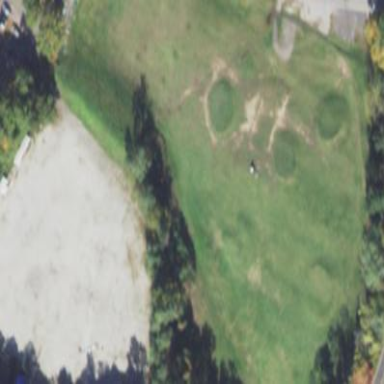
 ideal for leisure and sports activities."